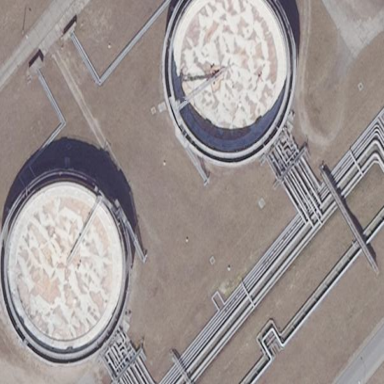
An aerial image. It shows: Storage tank which is man-made and housed in building.